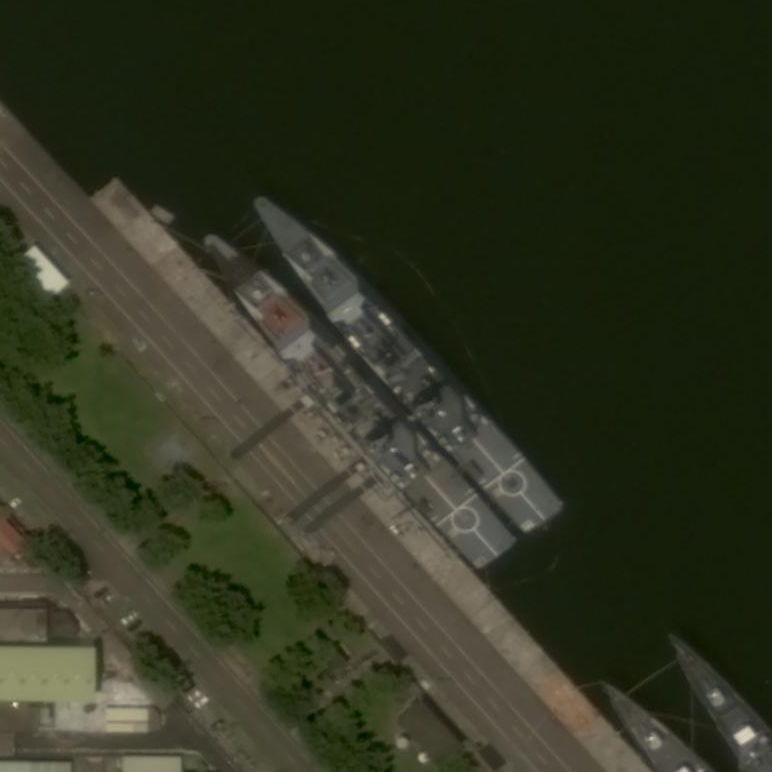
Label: destroyer